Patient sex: F
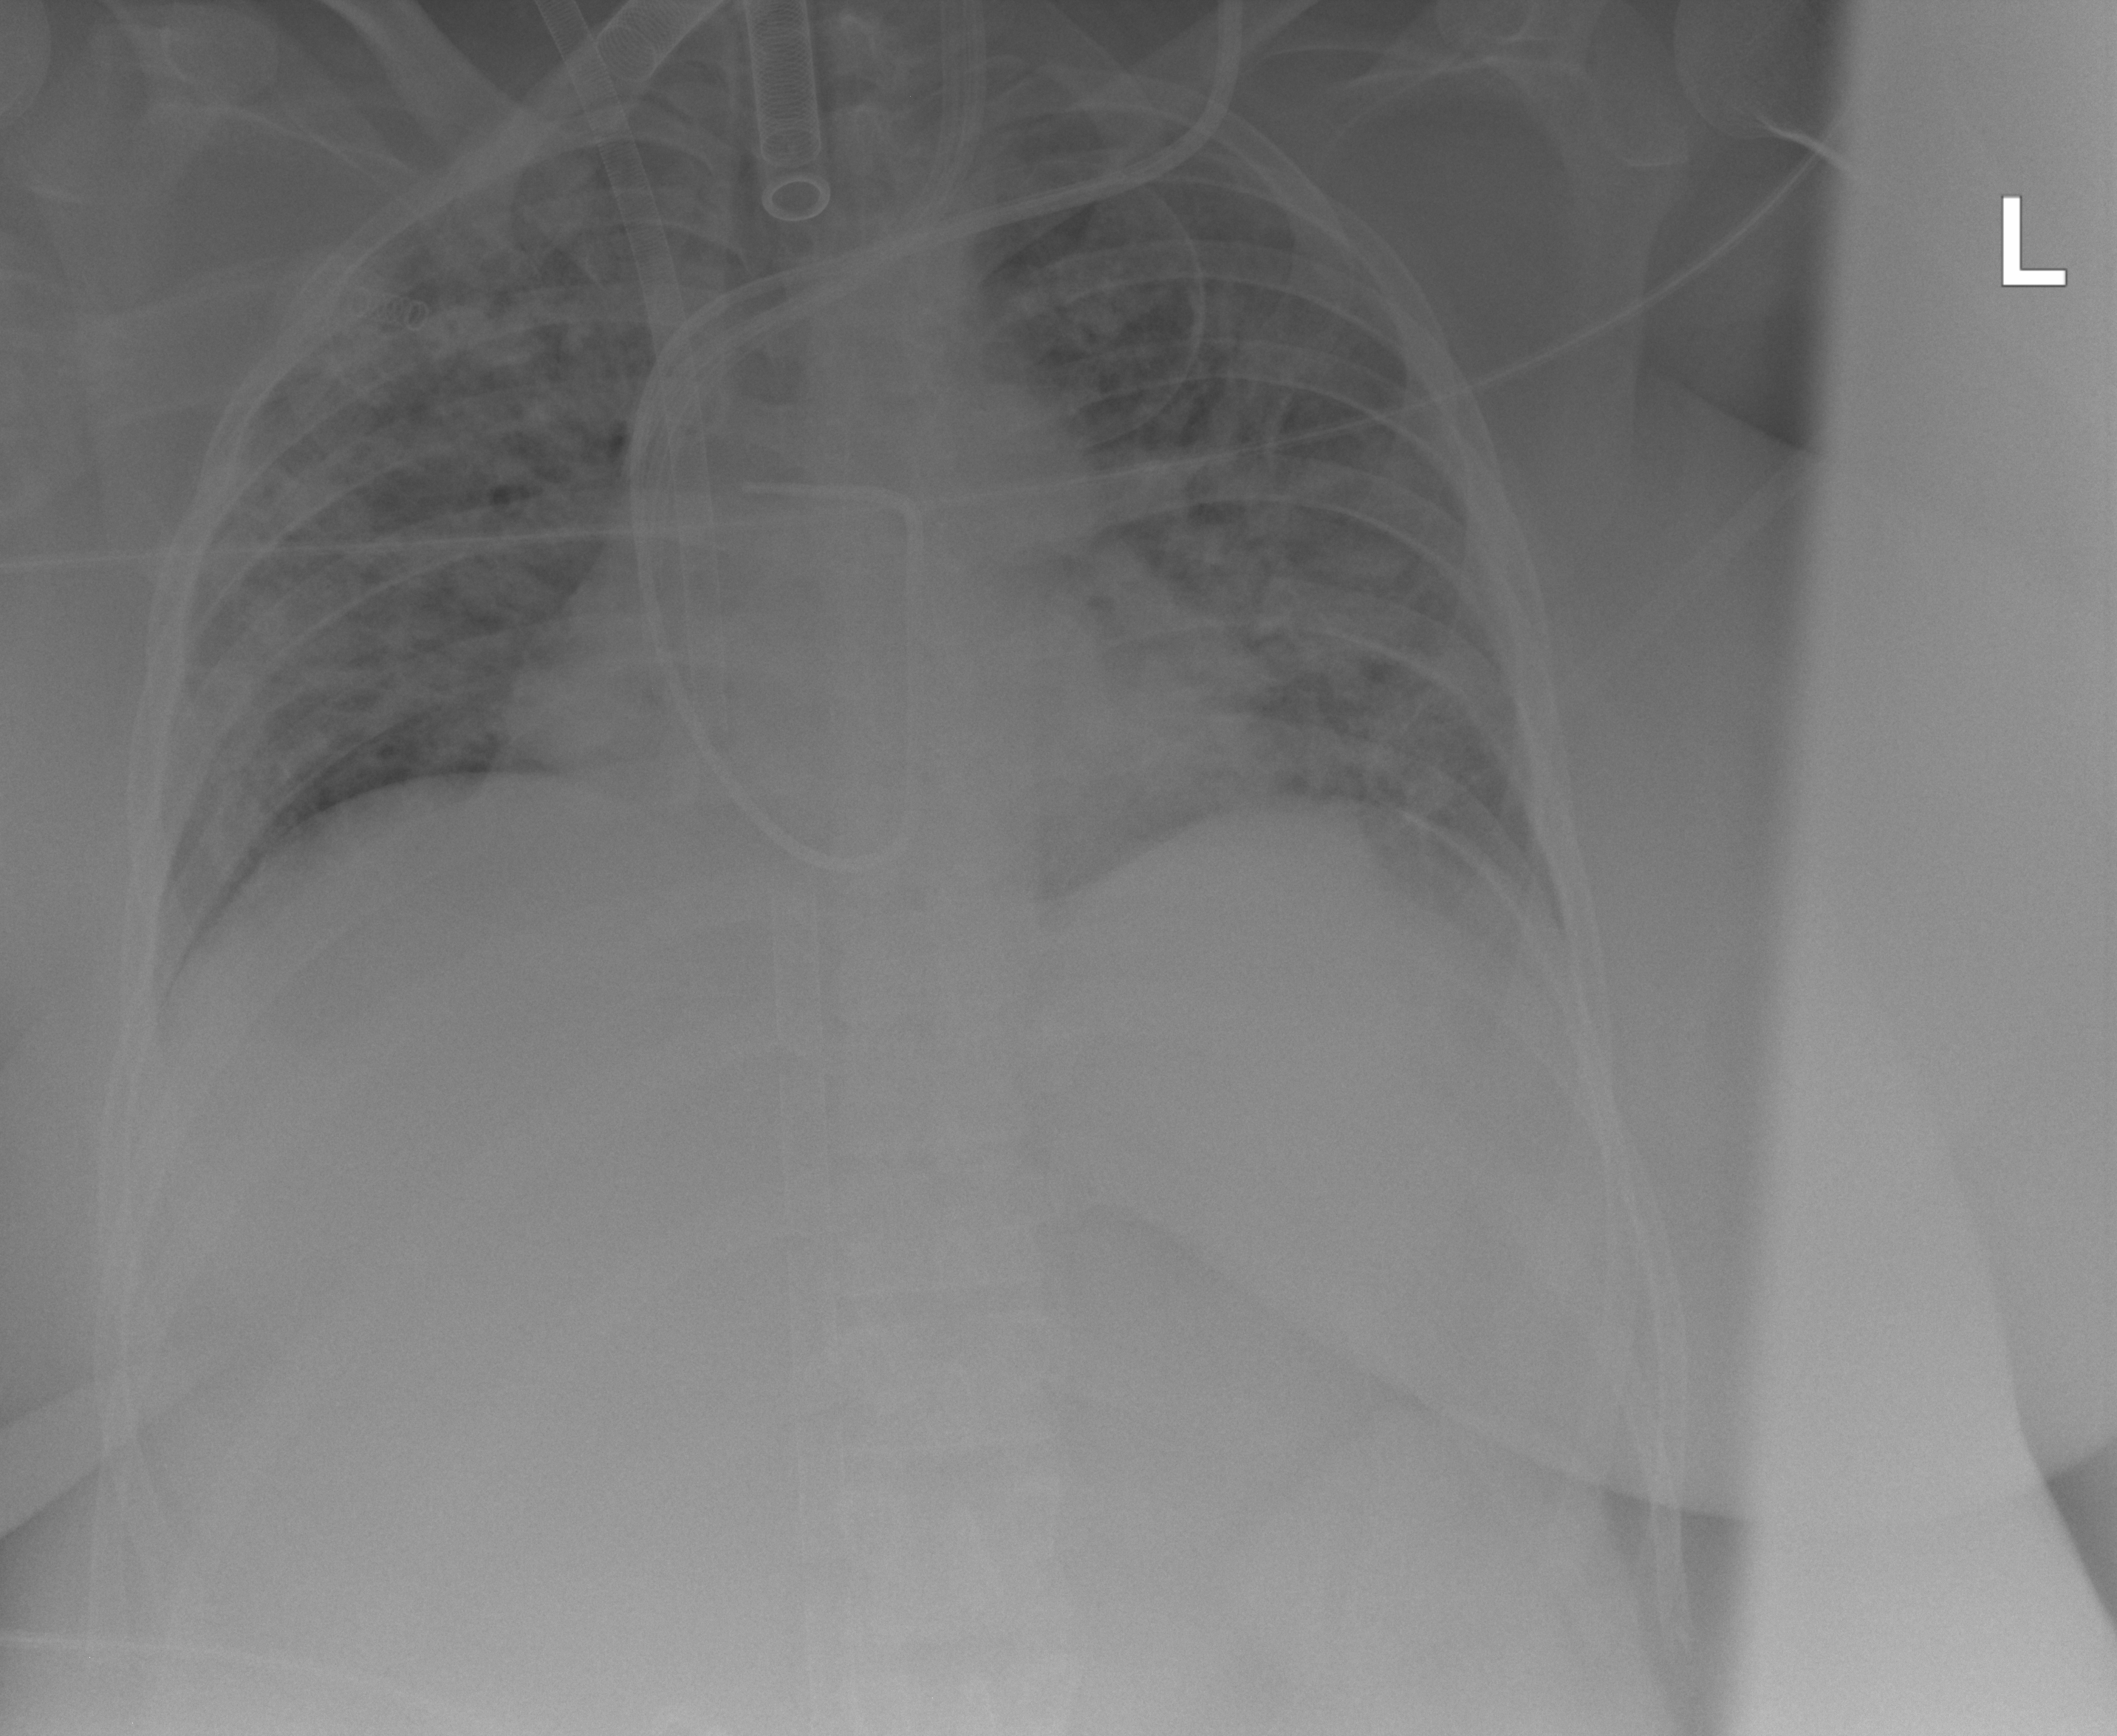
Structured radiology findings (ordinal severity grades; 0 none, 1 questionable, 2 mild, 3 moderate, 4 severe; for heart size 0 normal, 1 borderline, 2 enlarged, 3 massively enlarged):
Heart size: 2
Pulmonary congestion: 3
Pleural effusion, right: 0
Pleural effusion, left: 0
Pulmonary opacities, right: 4
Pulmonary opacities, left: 4
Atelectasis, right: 3
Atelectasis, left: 3